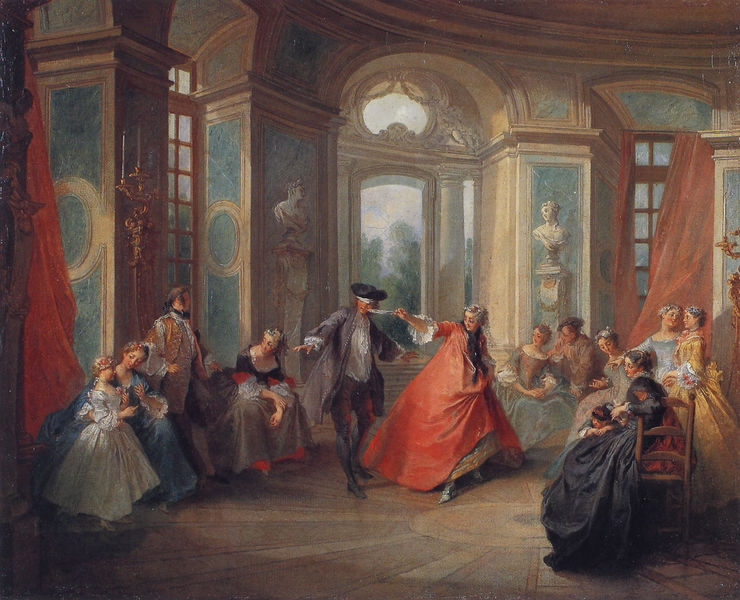
Titel: Das Blindekuh- Spiel
Künstler: Nicolas Lancret
Institution: Stockholm, Nationalmuseum
Schlagwörter: blau, gemälde, mann, schatten, frauen, grün, landschaft, sitzen, damen, fenster, grau, hut, kleid, schwarz, stuhl, säule, tür, weiss, ausblick, dame, rot, schloss, ball, beige, tanz, wand, barock, herr, vorhang, interieur, kind, paar, spitzen, oval, perücke, saal, holzboden, büste, spiel, durchblick, gesims, skulpturen, höfisch, büsten, kandelaber, augenbinde, rotes kleid, blinde kuh, rockoko, tan, poarkett